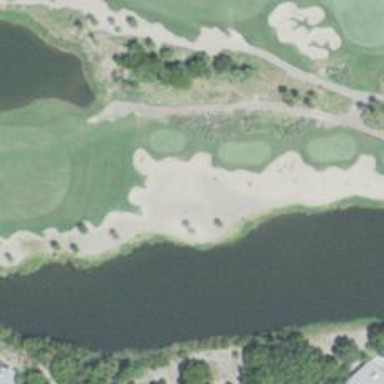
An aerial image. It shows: Golf bunker filled with natural sand.